Question: here is my code for my module, i have inherited res.partner table and added a column partner_ref. what i need is in myproject i have to show which customer is referred by whom. and list of referred customer by the current customer.
here is my table definition:
'''
from osv import fields, osv
import logging
_logger = logging.getLogger('realty')
class cust_ref(osv.osv):
_description = "Reference"
_inherit = 'res.partner'
_columns = {
'partref_id' : fields.many2one('res.partner', 'Referred by', required=False),
}
cust_ref()
'''
and here is xml code :
'''
<?xml version="1.0"?>
<insignierp>
<data>
<record id="partner_reference_ref_form" model="ir.ui.view">
<field name="name">realty.res.partner.form.inherit</field>
<field name="model">res.partner</field>
<field name="arch" type="xml">
<xpath expr="/form/notebook/page[@string='Accounting']" position='after'>
<page string='References'>
</page>
</xpath>
</field>
</record>
</data>
</insignierp>
'''

now, i in this reference page i need to list in tree view, list of customers referred by this customer. i do know how to implement this. guide me to solve this. or any suggestion and ideas will be very helpful. thanks all.
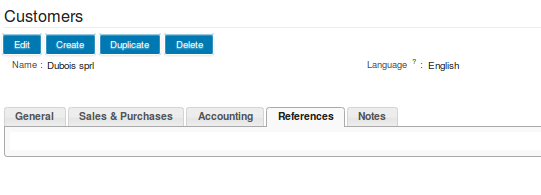
Answer: You have to create another field one2many to get list of partners, which referenced by partner. Like:
'''
'partref_id': fields.many2one('res.partner', 'Related Company'),
'ref_partner_ids': fields.one2many('res.partner', 'partref_id', 'Refrence partner'),
'''
And you have to show this ref_partner_ids in your view, then partner who reference by 'partref_id' this partner show in fields ref_partner_ids.